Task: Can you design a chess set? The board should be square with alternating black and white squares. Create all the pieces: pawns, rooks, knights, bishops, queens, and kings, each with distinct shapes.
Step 805:
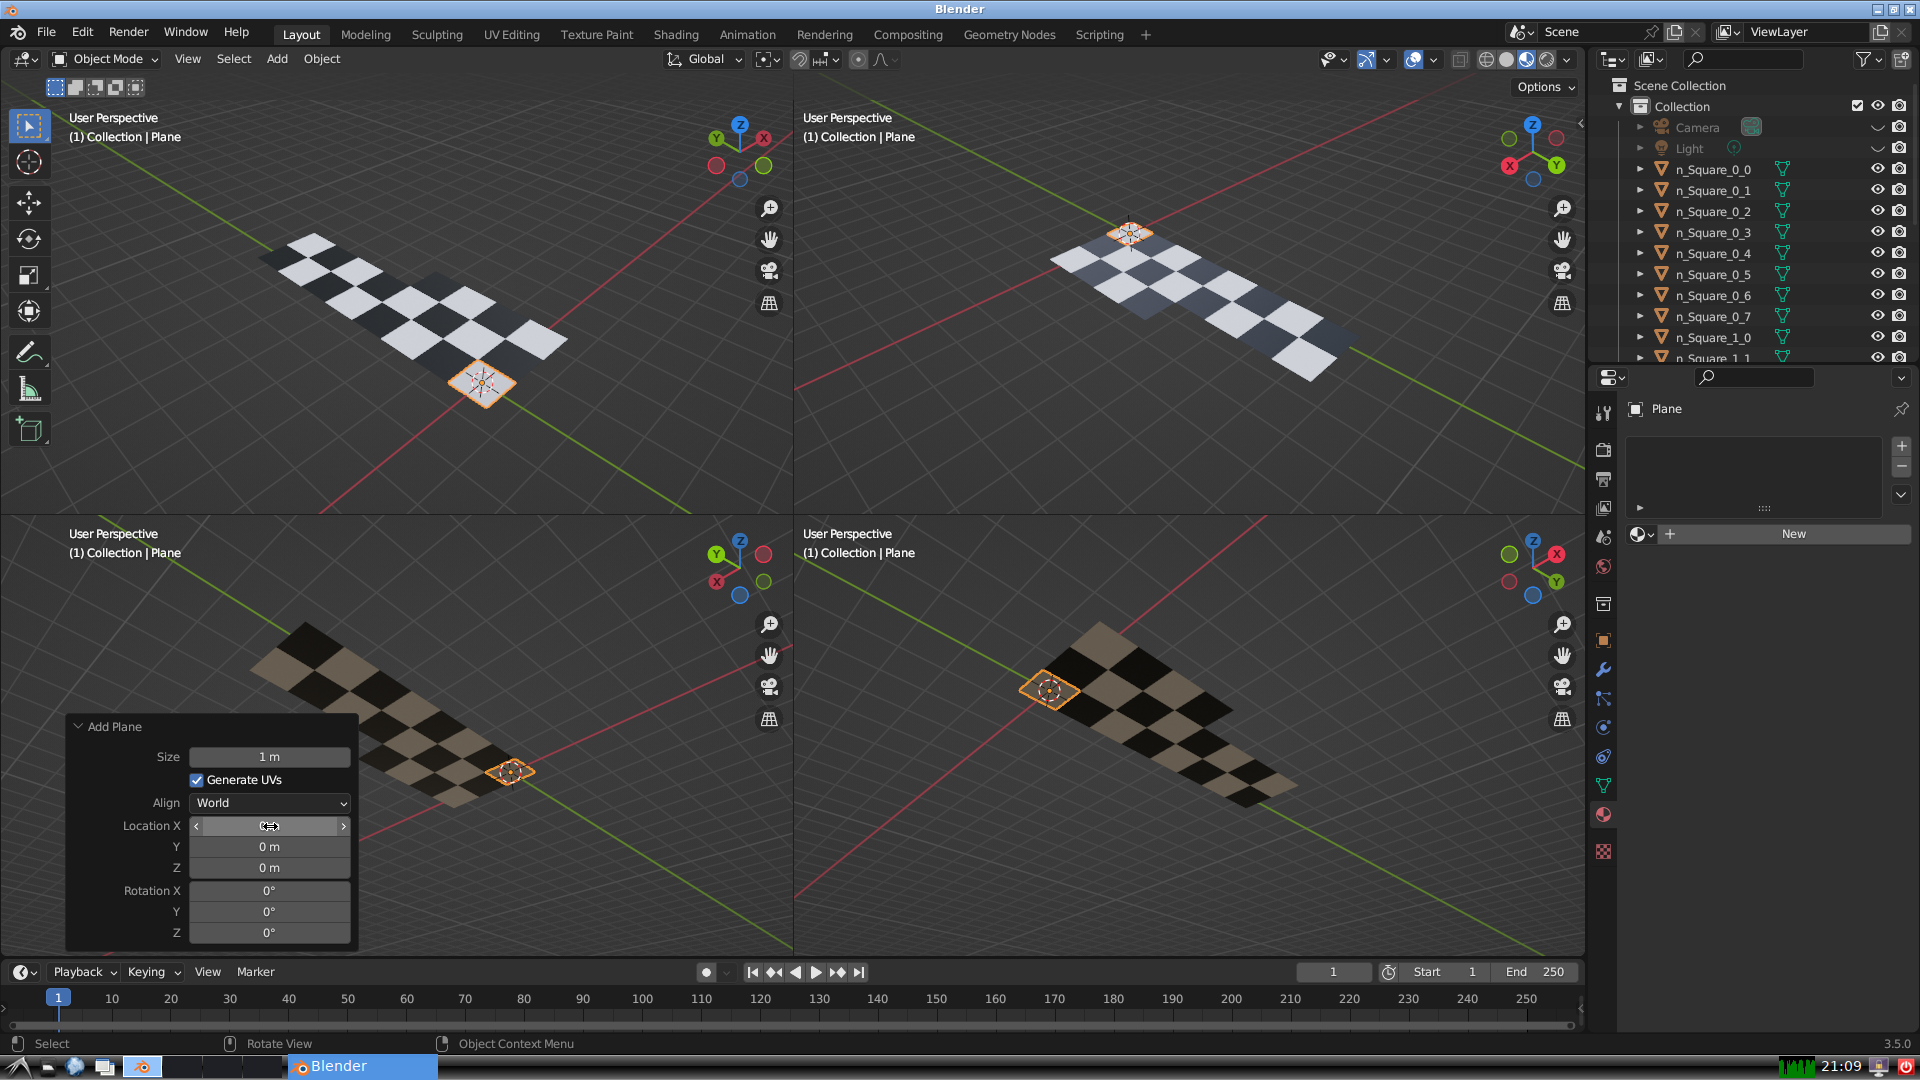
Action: click: no